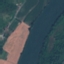
Land use / land cover: River